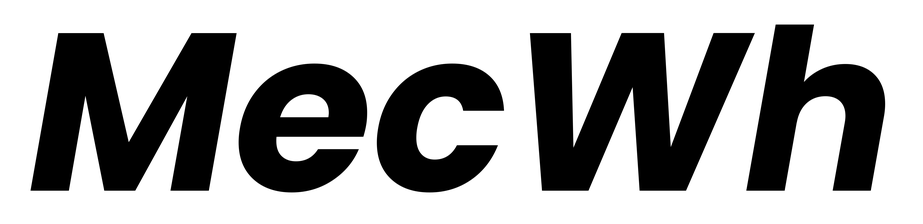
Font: Poppins-BoldItalic